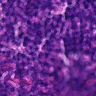
Metastatic tissue present: no